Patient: sex M, age 60
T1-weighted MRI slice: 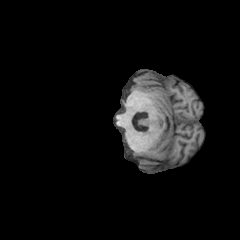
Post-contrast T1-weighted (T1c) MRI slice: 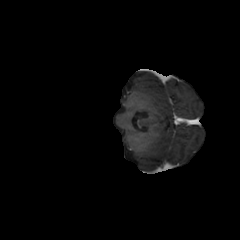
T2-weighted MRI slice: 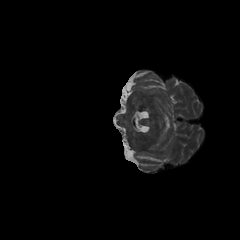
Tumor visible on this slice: no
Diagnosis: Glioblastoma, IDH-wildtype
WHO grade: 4